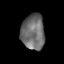
Tissue: skin
Cell type: Epithelial cells
Senescence score: 0.2313
Nuclear area (px): 818
Mean DAPI intensity: 108.117